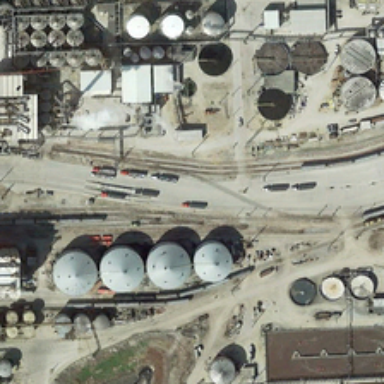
Several cars are running on a road between many storage tanks .